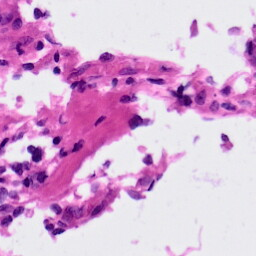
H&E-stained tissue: Ovarian